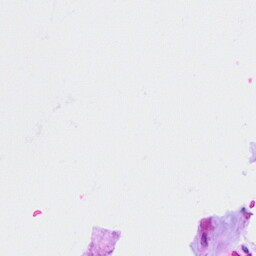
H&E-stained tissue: Ovarian